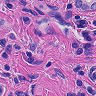
Metastatic tissue present: yes